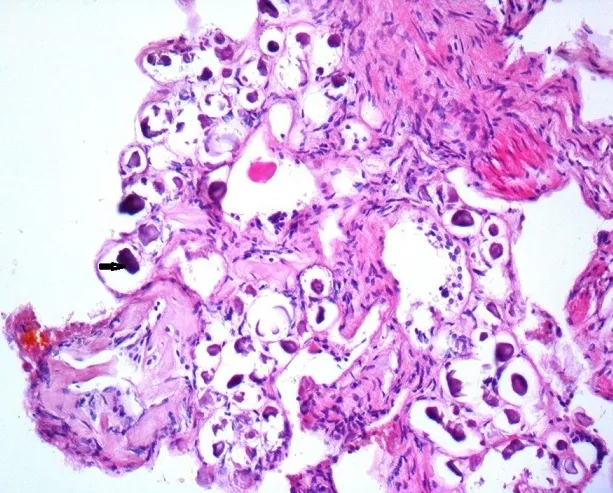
Eggs with hyaline thin wall sometimes calcified (HEx200).
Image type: pathology (h&e)